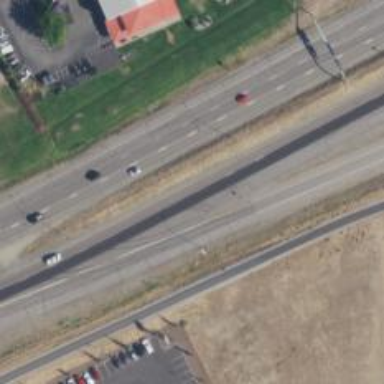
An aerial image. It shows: This image shows trunk highway that functions as expressway.